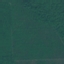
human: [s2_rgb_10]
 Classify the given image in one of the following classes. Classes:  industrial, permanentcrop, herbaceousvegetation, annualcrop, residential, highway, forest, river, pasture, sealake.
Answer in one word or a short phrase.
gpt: Forest